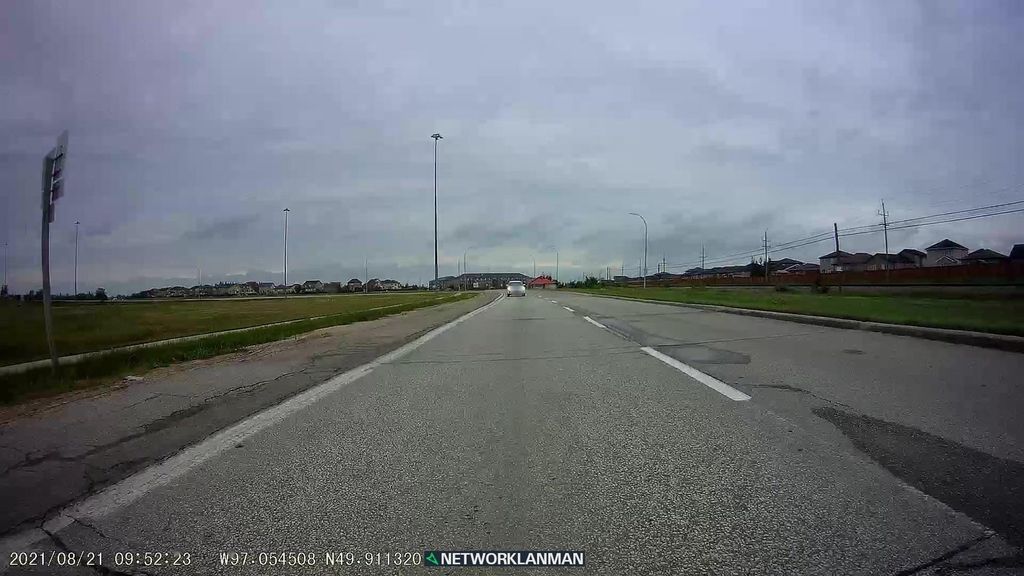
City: winnipeg